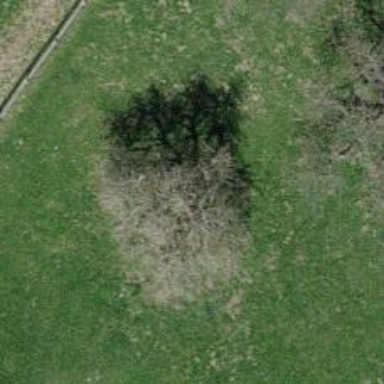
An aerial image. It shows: Agricultural area with deciduous broadleaved trees.